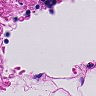
Metastatic tissue present: no